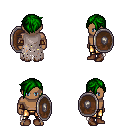
a pixel art fantasy rpg character, male body template, human, dark skin, gray tattered cape, gold greaves, green pixie cut hairstyle, leather bracers, brown shoes, shield, four views (front, back, left, right), 2x2 character sprite sheet, small pixel art, hard edges, no anti-aliasing